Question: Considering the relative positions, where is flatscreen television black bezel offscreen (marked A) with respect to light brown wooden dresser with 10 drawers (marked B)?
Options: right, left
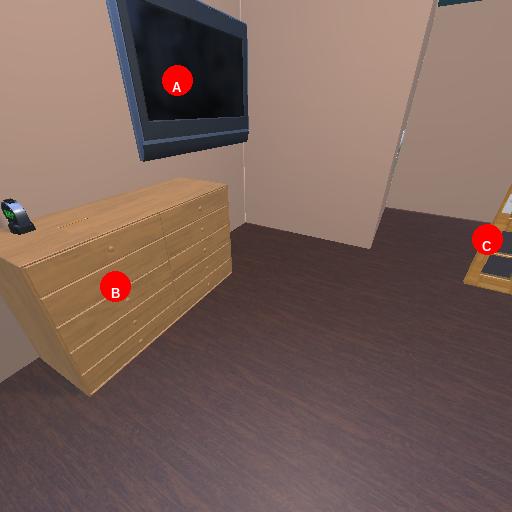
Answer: right